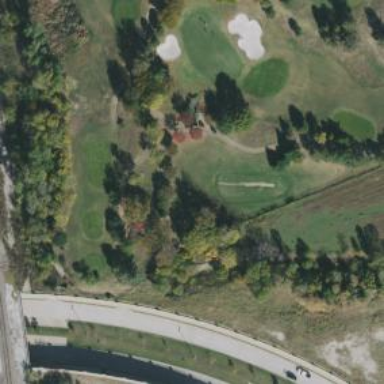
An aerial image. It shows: Path designated for golf carts.